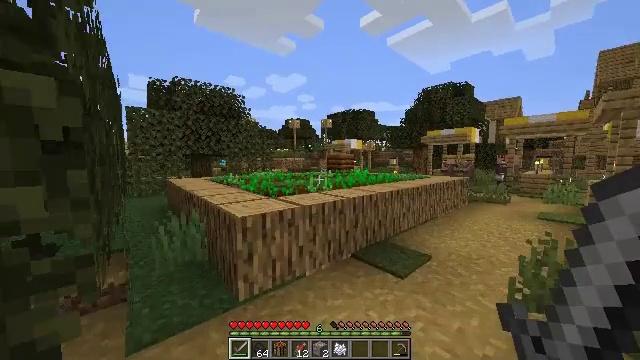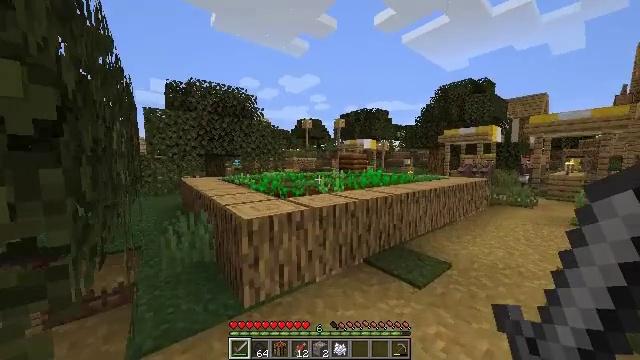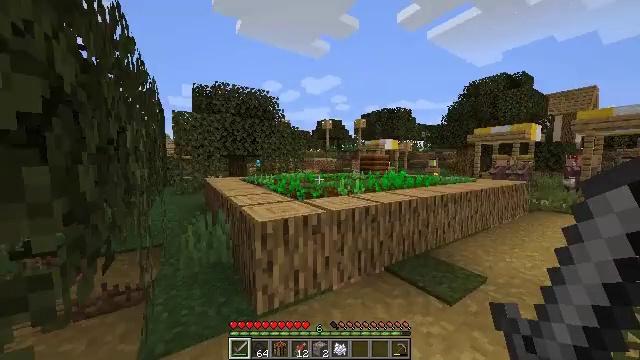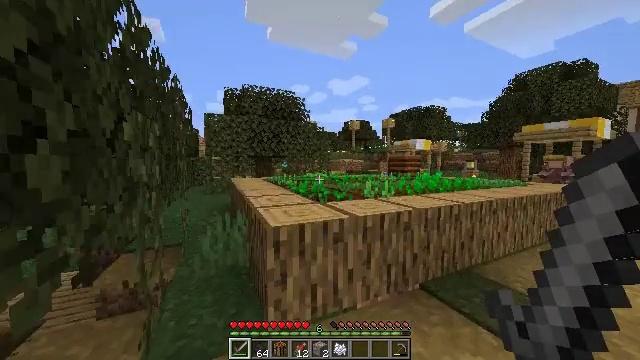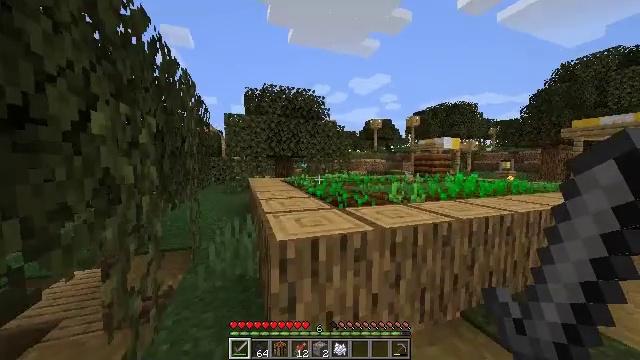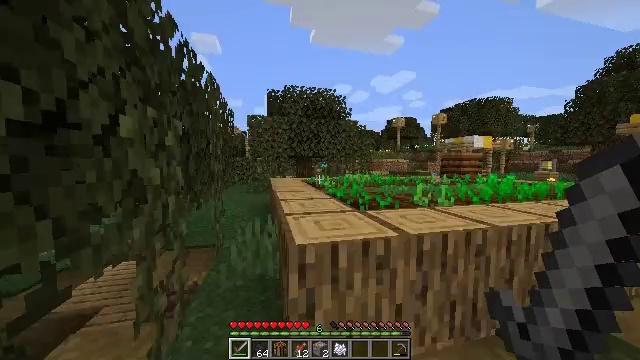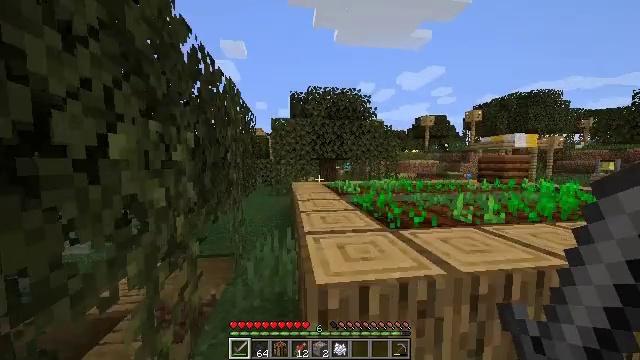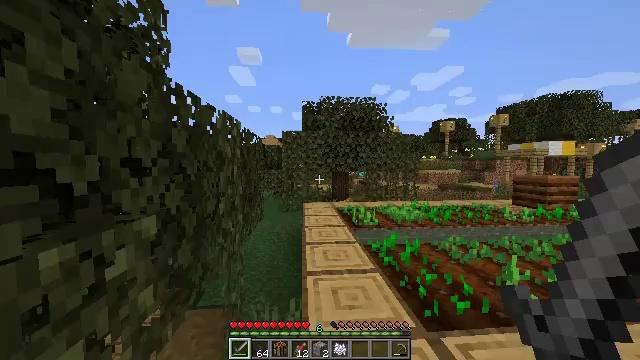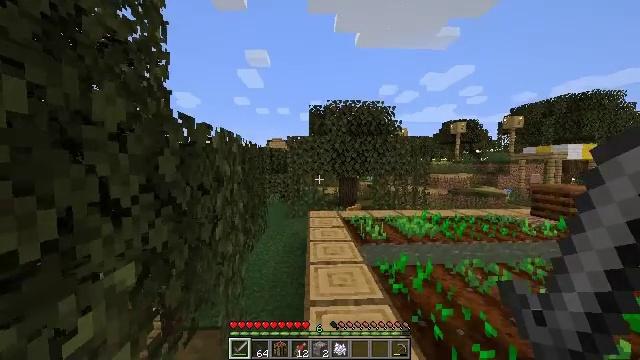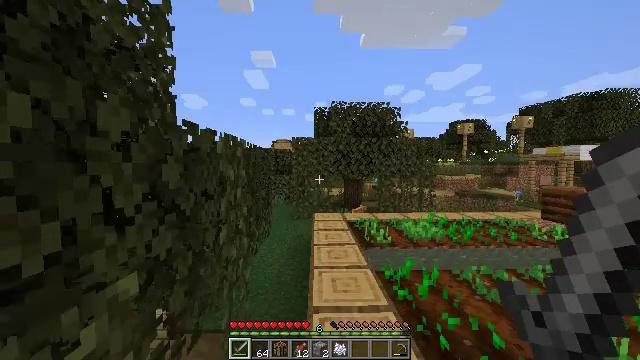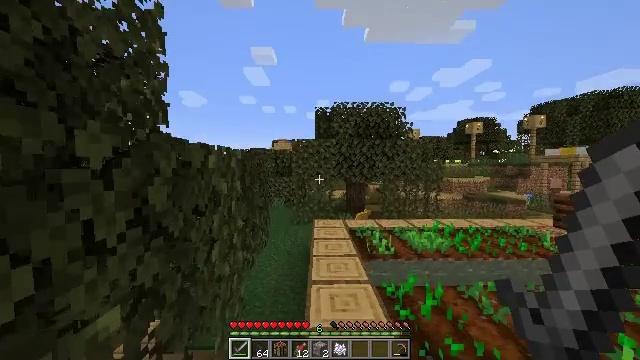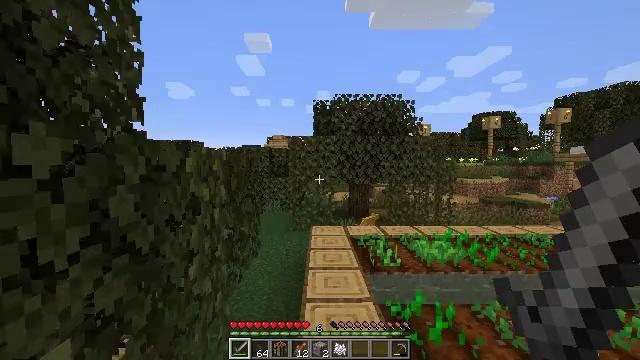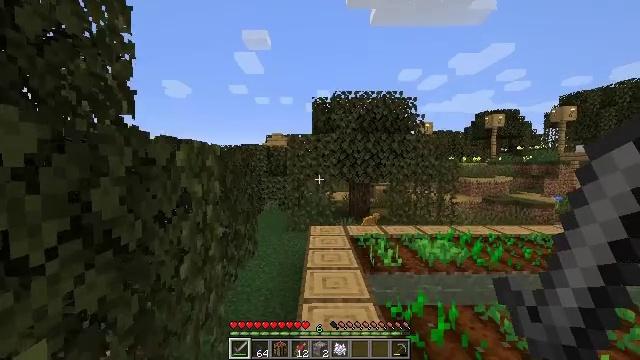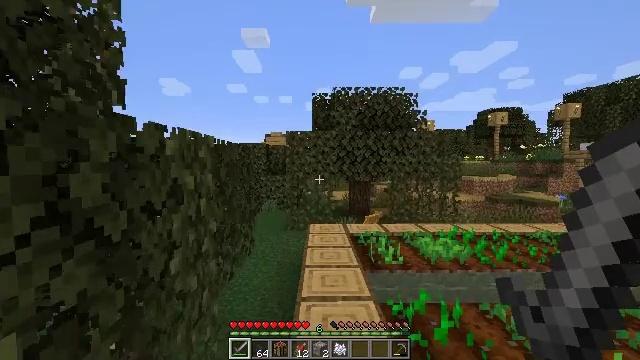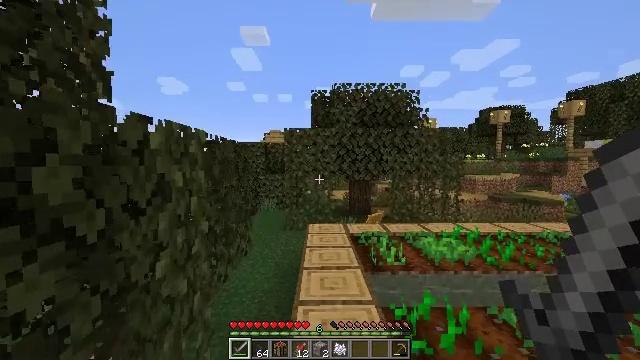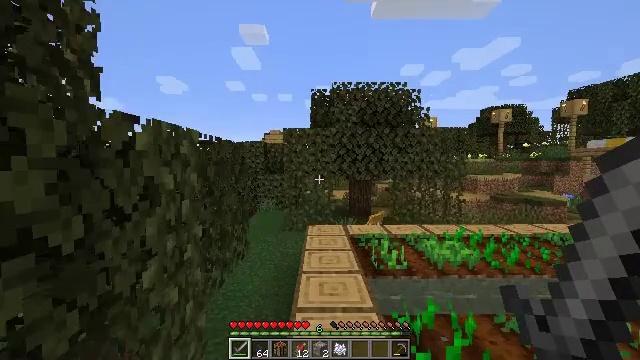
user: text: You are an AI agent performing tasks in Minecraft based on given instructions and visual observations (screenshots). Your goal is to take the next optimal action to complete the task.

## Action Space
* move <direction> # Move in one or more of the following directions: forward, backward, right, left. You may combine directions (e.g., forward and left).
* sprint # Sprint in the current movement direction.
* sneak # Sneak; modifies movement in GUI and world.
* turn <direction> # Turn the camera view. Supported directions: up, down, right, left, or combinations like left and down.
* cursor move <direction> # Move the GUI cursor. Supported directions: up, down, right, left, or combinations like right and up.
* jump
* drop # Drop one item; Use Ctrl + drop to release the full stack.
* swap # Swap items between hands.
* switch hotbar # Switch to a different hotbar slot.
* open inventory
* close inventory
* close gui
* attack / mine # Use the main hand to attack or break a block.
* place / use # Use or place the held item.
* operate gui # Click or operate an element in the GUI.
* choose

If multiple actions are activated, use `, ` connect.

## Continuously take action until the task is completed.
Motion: motion action
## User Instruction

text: Remove the yellow bed.
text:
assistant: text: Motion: move forward, turn left
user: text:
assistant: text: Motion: move forward, turn left
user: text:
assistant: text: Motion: move forward, turn left
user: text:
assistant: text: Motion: move forward, turn left
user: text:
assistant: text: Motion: move forward, turn left
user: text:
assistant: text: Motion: move forward, turn left, jump
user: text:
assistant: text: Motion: move forward, turn left, jump
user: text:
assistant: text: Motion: move forward, turn left, jump
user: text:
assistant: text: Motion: move forward, turn left, jump
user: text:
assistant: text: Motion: move forward, jump
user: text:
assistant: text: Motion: move forward, jump
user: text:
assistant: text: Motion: move forward
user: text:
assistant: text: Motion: move forward
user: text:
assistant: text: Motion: move forward
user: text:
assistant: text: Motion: move forward
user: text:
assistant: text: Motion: move forward
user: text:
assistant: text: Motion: move forward
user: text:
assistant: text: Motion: move forward
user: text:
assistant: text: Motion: move forward
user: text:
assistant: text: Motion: move forward
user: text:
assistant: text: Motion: move forward
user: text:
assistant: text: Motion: move forward
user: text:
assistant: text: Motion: move forward
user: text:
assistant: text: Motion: move forward
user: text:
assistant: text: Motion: no_op
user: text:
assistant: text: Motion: move forward
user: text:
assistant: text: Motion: move forward
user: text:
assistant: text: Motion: move forward
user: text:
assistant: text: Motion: no_op
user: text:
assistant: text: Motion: move forward